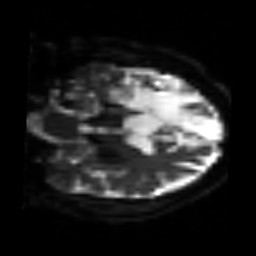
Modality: sbref
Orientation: coronal
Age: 49
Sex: male
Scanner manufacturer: siemens
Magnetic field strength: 3 T
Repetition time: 3.2 s
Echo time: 0.081 s